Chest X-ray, PA view. Patient: 25 years old, sex F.
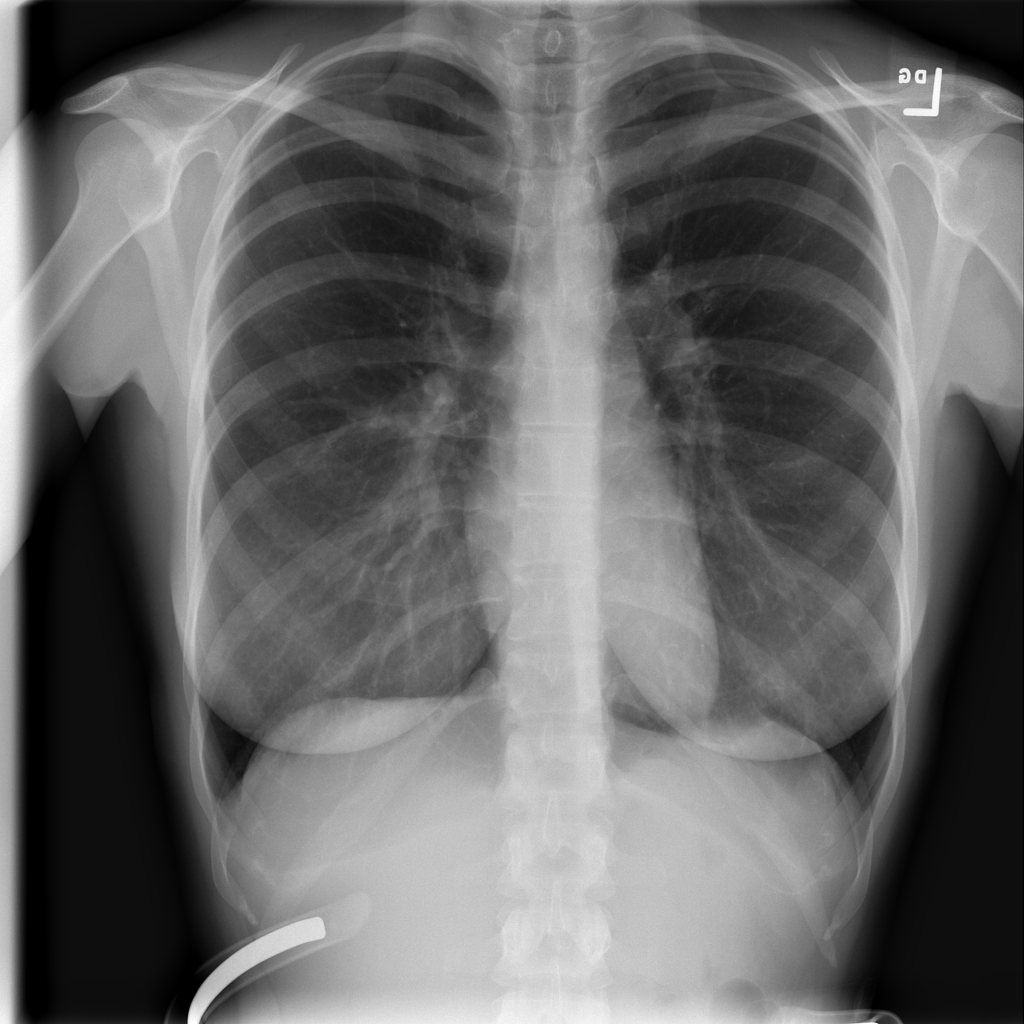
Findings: No Finding